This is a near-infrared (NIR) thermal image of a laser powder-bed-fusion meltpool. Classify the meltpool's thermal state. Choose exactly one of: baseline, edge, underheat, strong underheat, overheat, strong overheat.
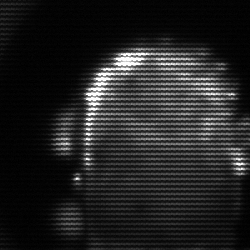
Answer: baseline